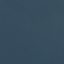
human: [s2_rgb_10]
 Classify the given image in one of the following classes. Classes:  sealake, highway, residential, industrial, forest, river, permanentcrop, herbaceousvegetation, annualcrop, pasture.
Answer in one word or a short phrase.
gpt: SeaLake